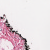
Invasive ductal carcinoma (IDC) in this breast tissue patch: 0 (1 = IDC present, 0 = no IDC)